Question: Before reinstalling Android Studio git worked well. But after reinstalling it asks to write the "Path to Git executable". May be some know where is situated git.exe file in the Android Studio folder? I wouldn't like to install any separate version control systems. Thank you for any help.

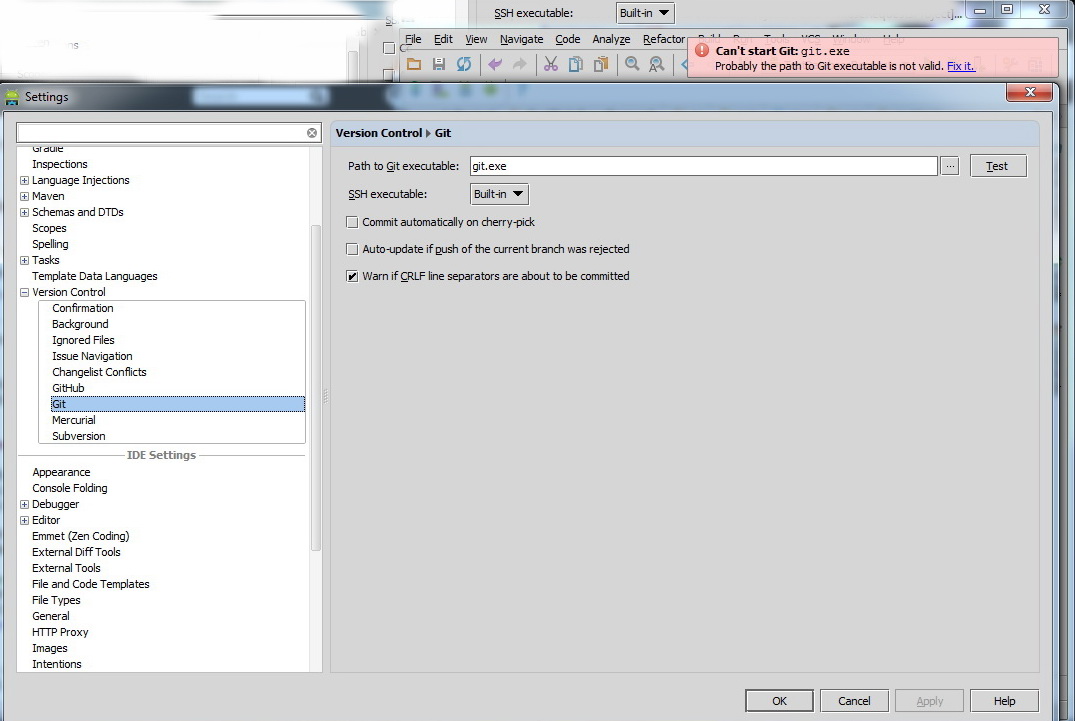
Answer: you need to install git on your computer first. in my case on Ubuntu I installed it with:
'''
sudo apt-get install git-core
'''
in terminal and followed by :
'''
git config --global user.name "NewUser"
git config --global user.email newuser@example.com
'''
for configurations.
That's it and now it works perfectly.